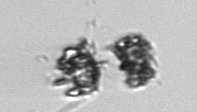
Label: Thalassiosira_TAG_external_detritus